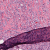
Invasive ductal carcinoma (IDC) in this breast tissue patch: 1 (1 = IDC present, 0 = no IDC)